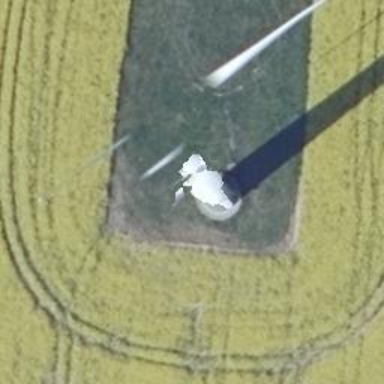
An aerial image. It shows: Wind turbine power generator.